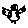
Label: bird